Field crop: maize
Growth stage: 2
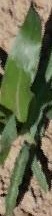
Species: maize